Question: EDIT: Cavid K@rimov's answer does work. Setting the form as below does also work.
'''
<form onsubmit="return false;"></form>
'''
I'm trying to retrieve a simple string of text from a PHP file using jQuery and AJAX as shown below:
index.html
'''
$.get("echo.php", function(data, status) {
console.log("success: " + data);
}).fail(function(jqXHR, textStatus, error) {
console.log("failed: " + JSON.stringify(jqXHR));
});
'''
echo.php
'''
<?php
echo "echoed from php successfully";
?>
'''
But I'm getting the following error:
'''
failed: {"readyState":0,"status":0,"statusText":"error"}
'''
I googled around for a bit and apparently this happens because of the Same-origin Policy, however I'm sure that isn't the case here because the HTML and PHP file are stored in the exact same folder on the server.

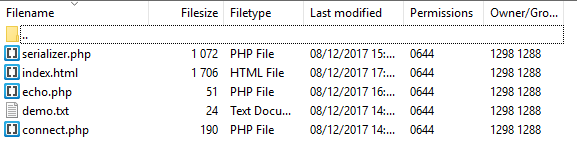
Answer: Use this and tell us what happened:
'''
$("#go").click(function() {
console.log("clicked");
var $id = $("#id").val();
console.log("id: " + $id);
$.get("echo.php", function(data) {
console.log("success: " + data);
}).fail(function(data) {
console.log("failed: " + data);
});
return false;
});
'''